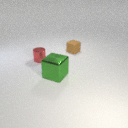
large green metal cube to the left of small brown rubber cube